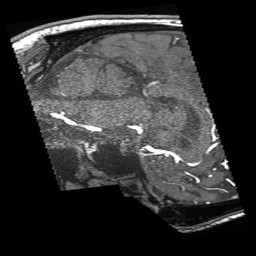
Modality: angio
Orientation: sagittal
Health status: ill
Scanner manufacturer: siemens
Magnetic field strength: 3 T
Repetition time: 0.02 s
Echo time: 0.0033 s